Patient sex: M
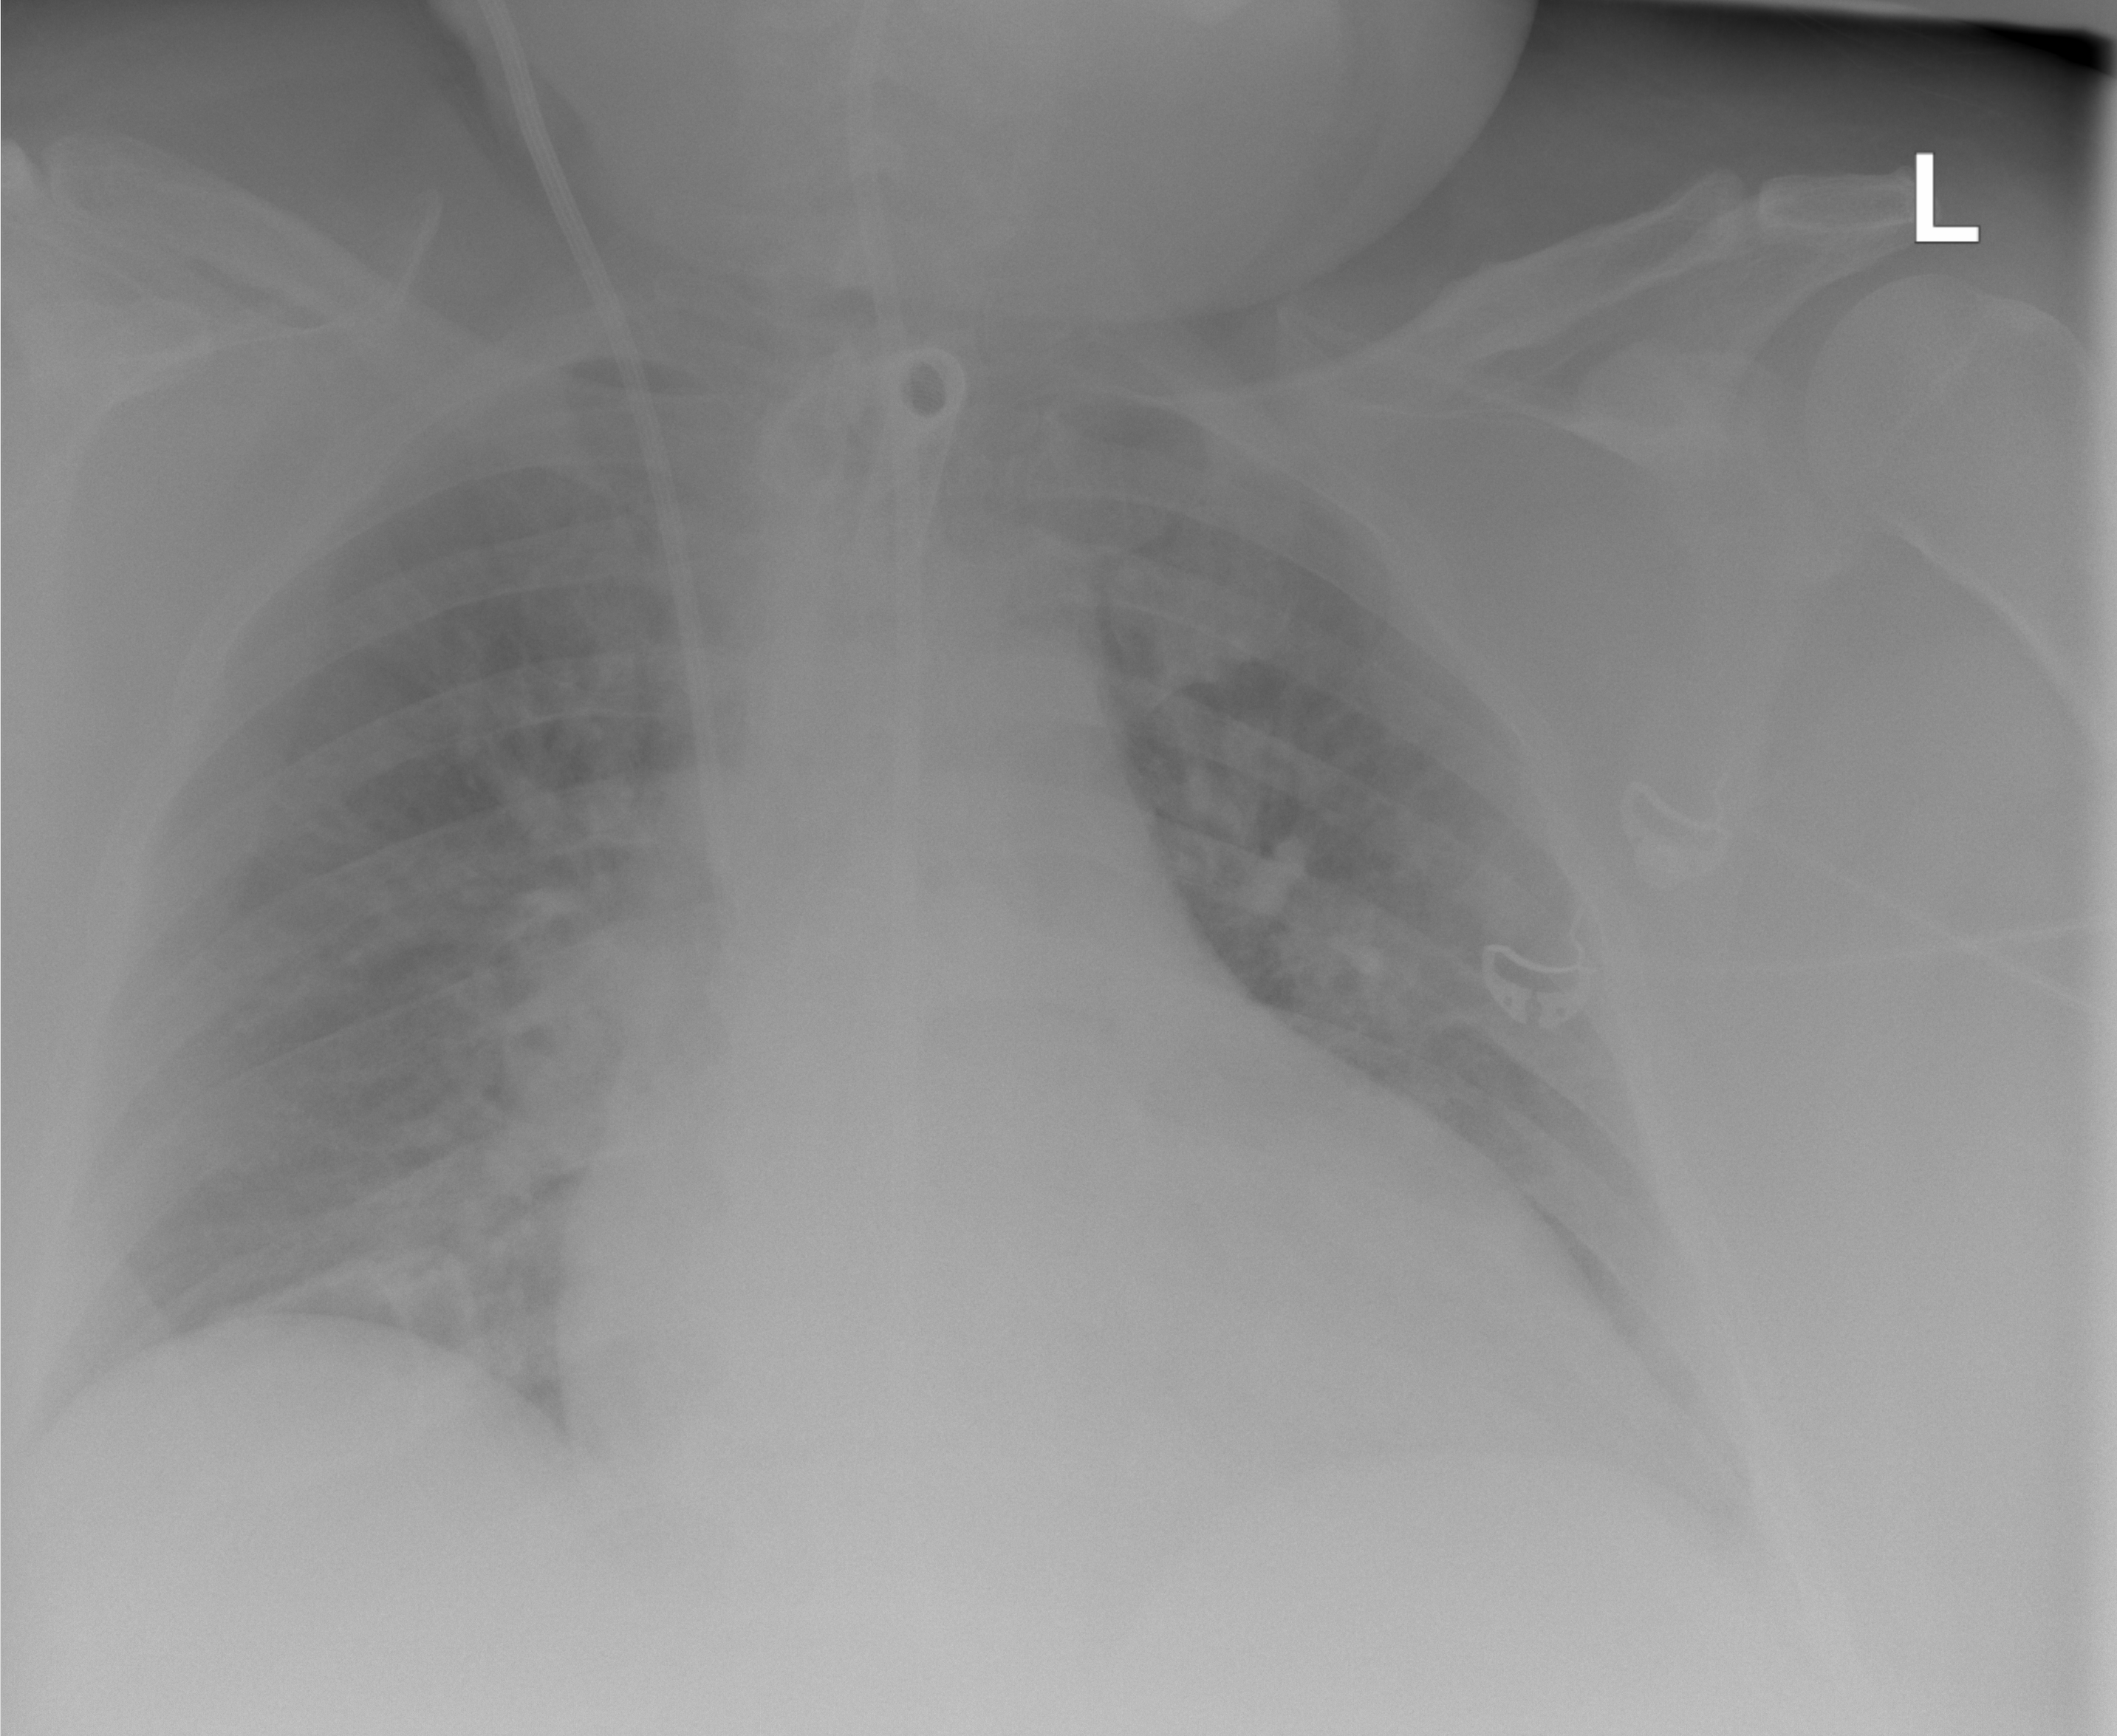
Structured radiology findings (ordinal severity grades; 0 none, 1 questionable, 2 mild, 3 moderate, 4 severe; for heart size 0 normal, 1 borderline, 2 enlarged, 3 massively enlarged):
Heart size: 2
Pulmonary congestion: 1
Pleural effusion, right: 0
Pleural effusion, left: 0
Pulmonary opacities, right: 0
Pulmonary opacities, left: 0
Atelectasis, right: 0
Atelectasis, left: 0